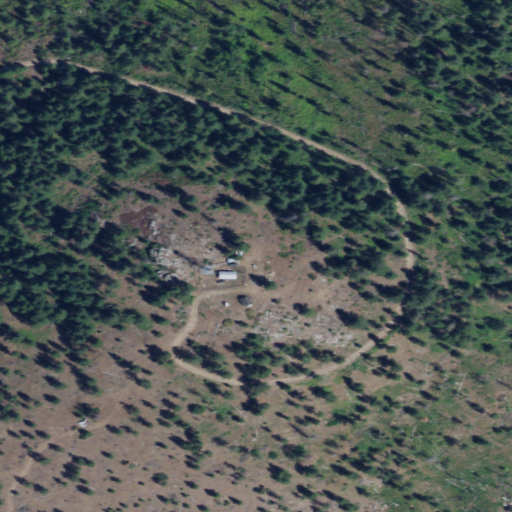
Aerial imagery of mountain in Washington named Johnny George Mountain containing evergreen forest, shrub, grassland, and open development